Aerial crown-view tile of a tropical tree (Barro Colorado Island, Panama), acquired 20241216:
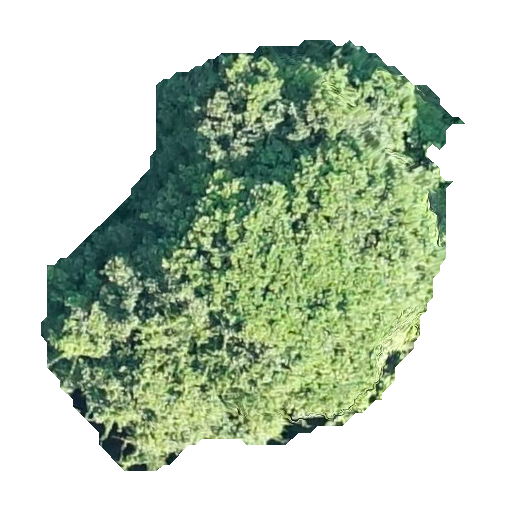
Species: Prioria copaifera
GBIF accepted scientific name: Prioria copaifera
Crown area: 179.582 m²